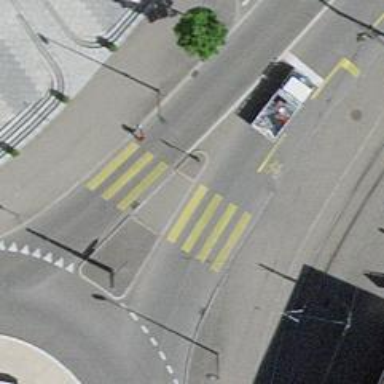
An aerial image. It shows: Uncontrolled zebra crossing on the road.